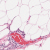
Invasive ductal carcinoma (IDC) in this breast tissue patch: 0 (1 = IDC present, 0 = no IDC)